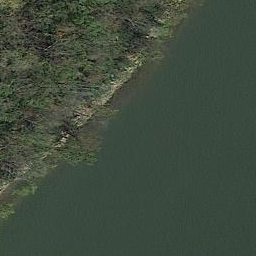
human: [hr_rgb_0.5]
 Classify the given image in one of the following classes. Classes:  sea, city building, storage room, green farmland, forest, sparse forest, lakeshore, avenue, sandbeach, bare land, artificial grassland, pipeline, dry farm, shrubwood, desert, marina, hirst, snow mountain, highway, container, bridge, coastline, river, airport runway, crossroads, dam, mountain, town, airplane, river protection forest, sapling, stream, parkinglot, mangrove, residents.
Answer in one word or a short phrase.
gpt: river protection forest